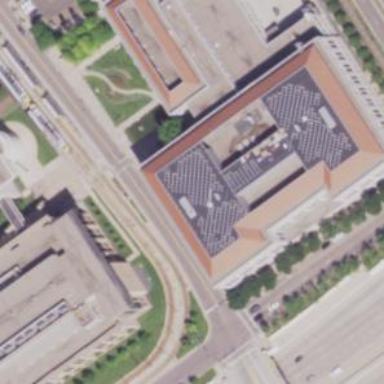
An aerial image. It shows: Government office building.